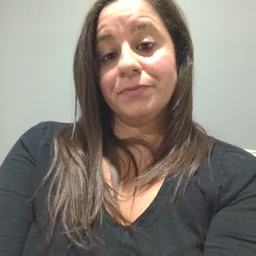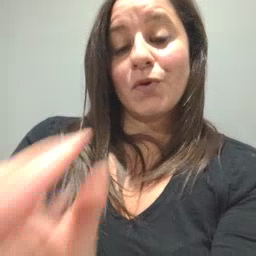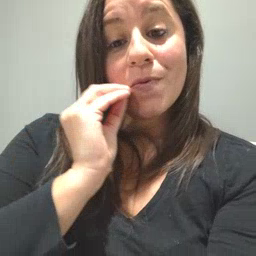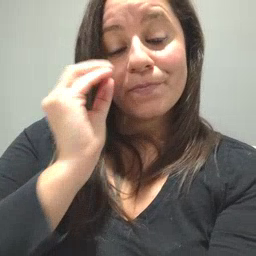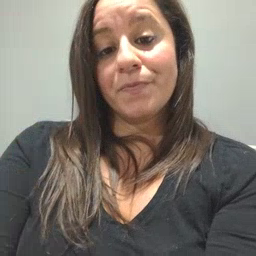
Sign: home